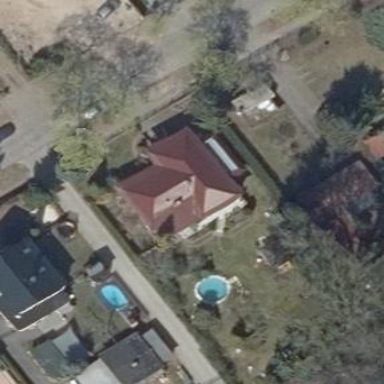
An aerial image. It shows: Hipped roof house.